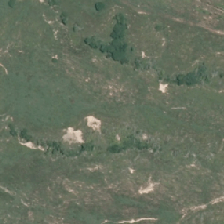
Land cover: low_producing_grassland